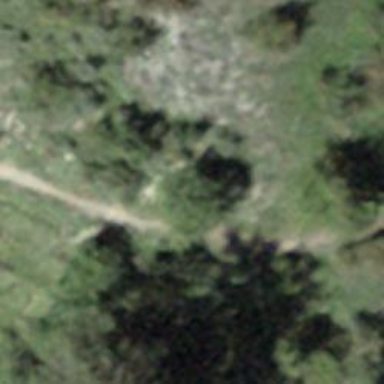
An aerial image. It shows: Unpaved path.